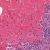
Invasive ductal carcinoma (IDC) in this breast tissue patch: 0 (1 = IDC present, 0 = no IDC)